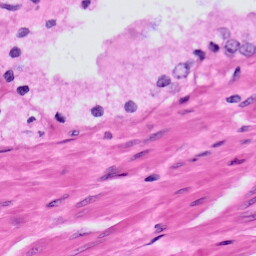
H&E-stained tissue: Prostate